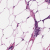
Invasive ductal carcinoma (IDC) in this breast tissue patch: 1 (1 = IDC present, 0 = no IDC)